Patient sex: M
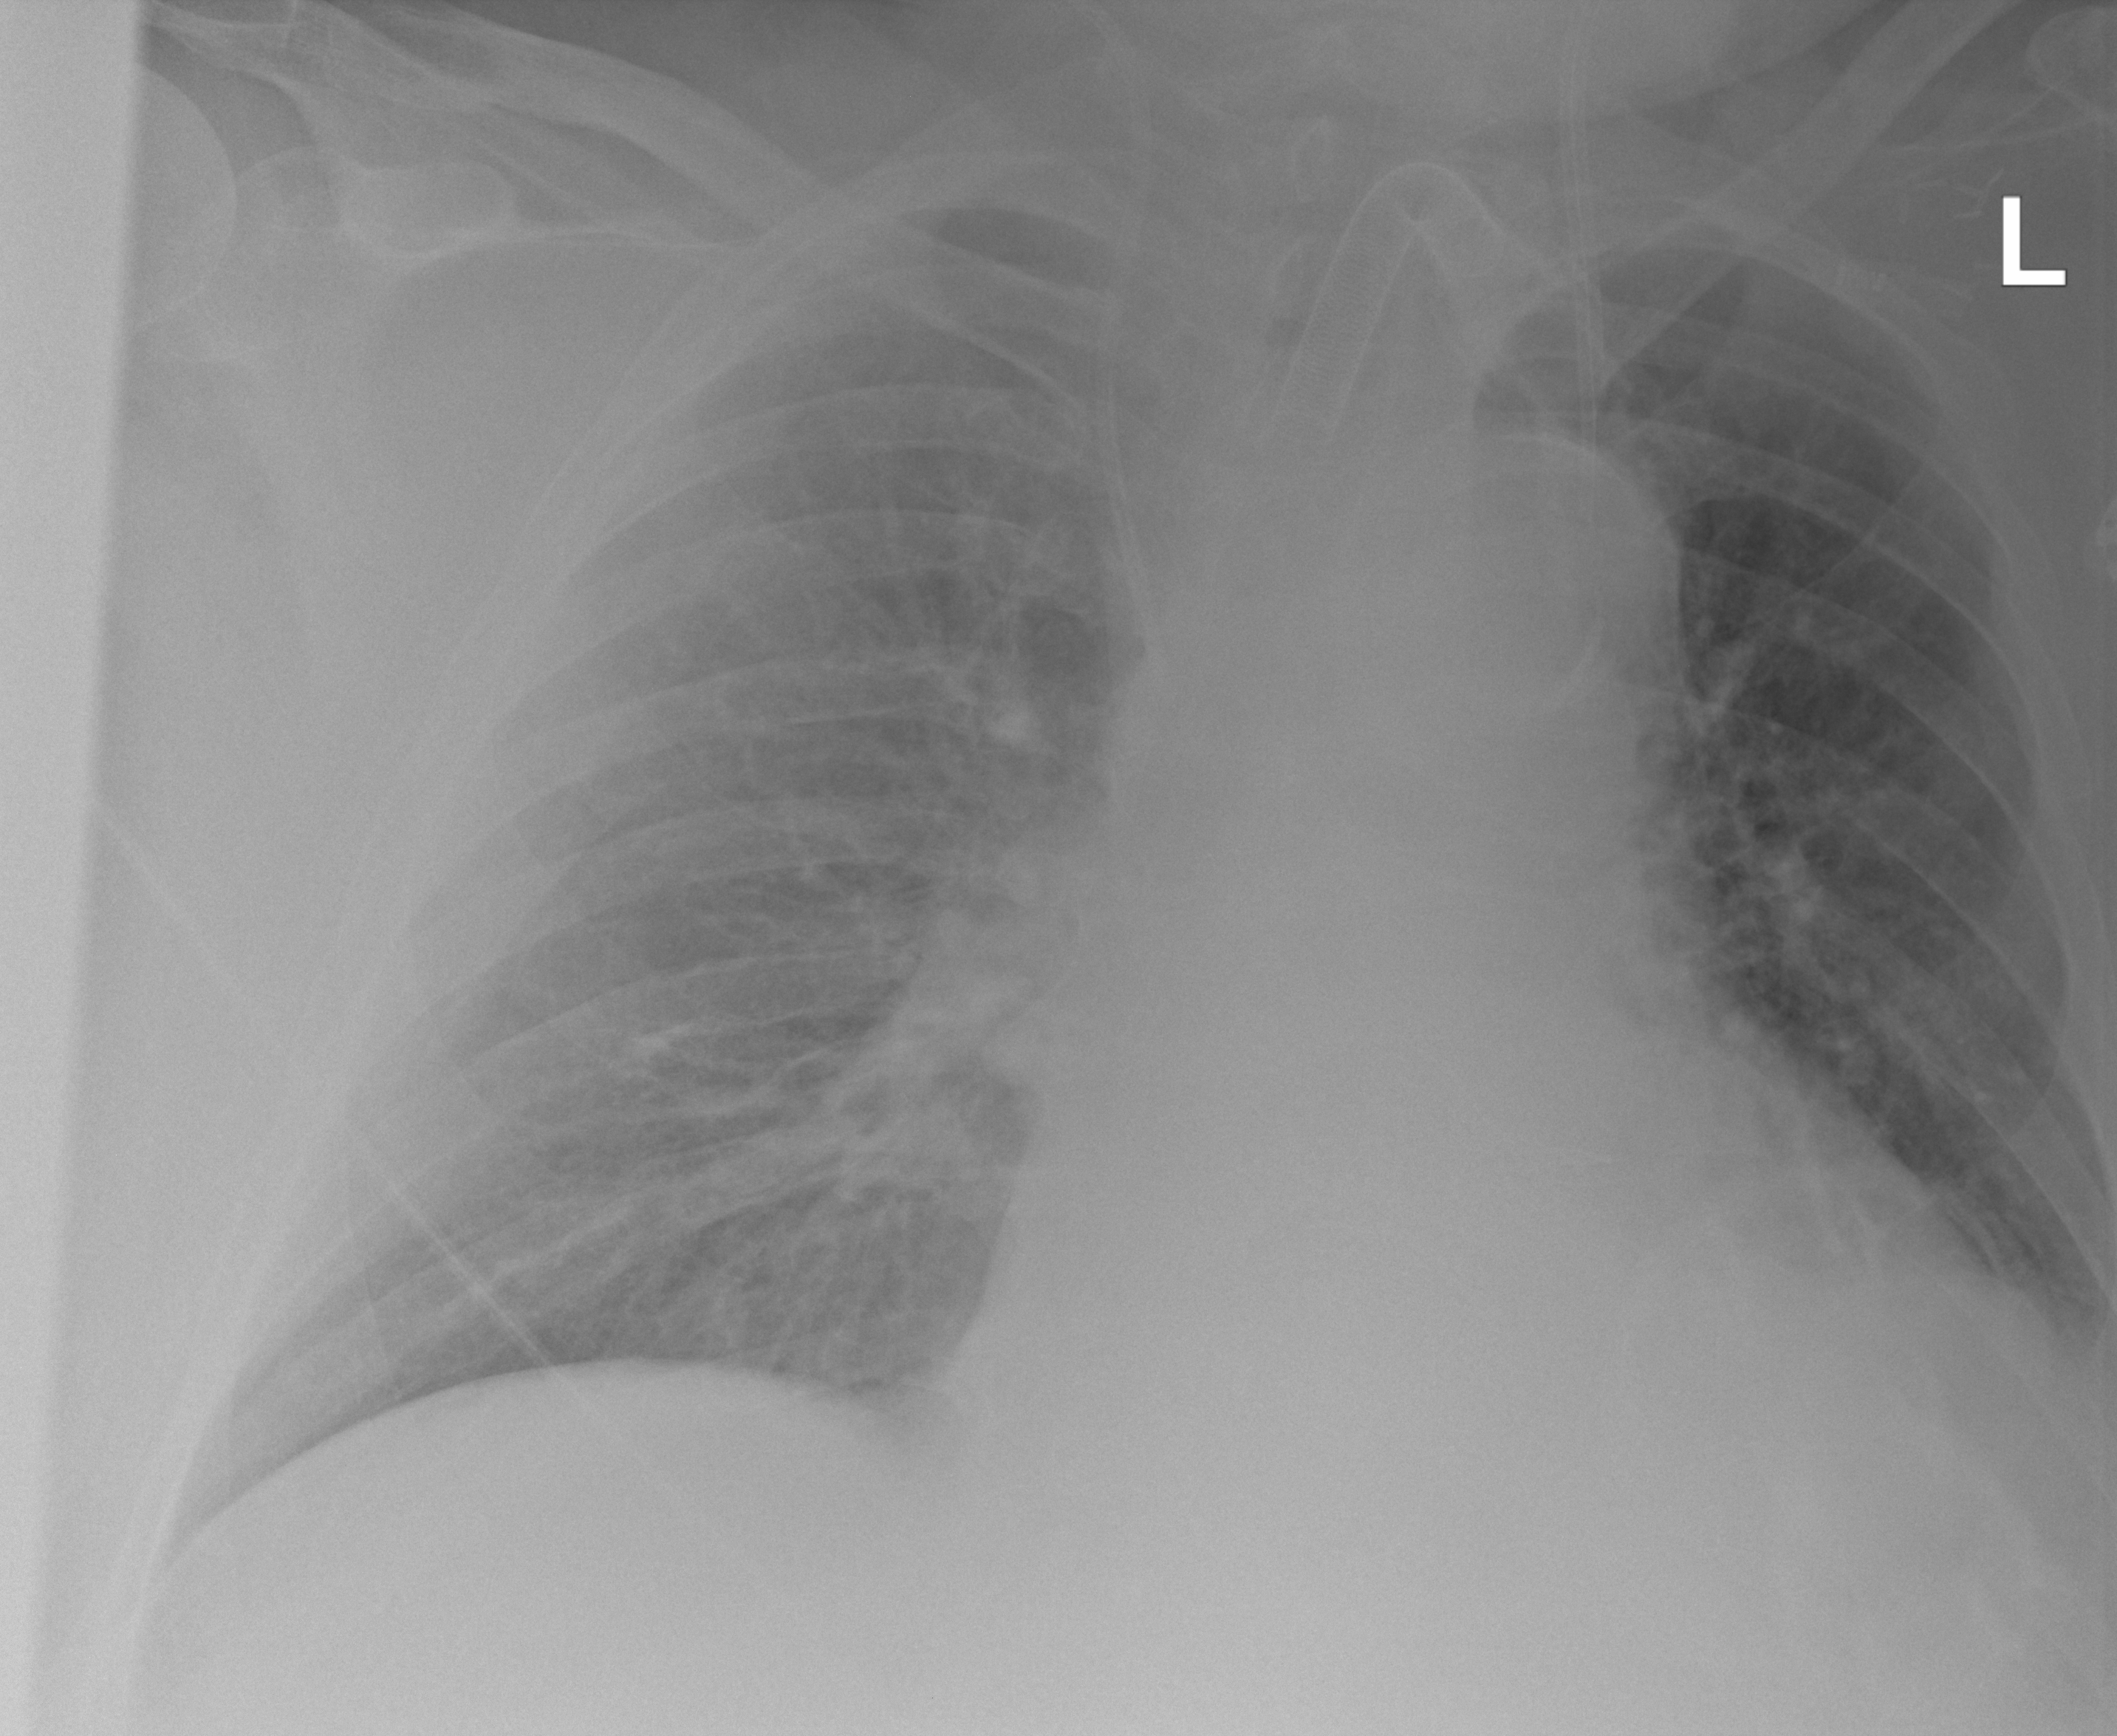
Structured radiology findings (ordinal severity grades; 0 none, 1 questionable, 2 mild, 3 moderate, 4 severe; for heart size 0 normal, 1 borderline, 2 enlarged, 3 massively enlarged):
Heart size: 2
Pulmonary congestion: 0
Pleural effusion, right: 0
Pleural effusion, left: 0
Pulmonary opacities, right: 0
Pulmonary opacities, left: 0
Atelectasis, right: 0
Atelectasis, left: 2